Question: How can we make the following picture in Java Swing? I have used JSlider for a slider, but any idea how to draw an LCD Number displaying the value of the slider?

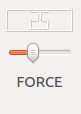
Answer: Make a 'JPanel' and add a 'JLabel' to it. You may need to specify the font of the 'JLabel', and override the 'paintComponent(Graphics g)' method of the 'JPanel' to get it to look like you want.
The value of the 'JLabel' is the value is the 'JSlider'. You may need to force a repaint of the 'JLabel' if the 'JSlider' is moved (use an 'ActionListener' on the 'JSlider' for this).